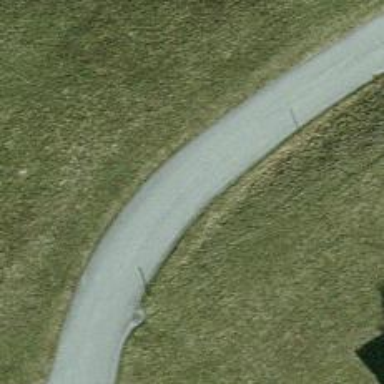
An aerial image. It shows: Unclassified road with gravel surface.